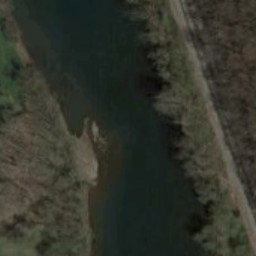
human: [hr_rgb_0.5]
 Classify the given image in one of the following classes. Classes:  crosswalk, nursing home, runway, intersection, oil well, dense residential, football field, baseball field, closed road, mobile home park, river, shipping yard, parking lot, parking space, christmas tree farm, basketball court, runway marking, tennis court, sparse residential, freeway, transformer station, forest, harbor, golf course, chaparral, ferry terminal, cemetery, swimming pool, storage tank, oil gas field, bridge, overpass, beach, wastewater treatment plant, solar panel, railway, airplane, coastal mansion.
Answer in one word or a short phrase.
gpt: river